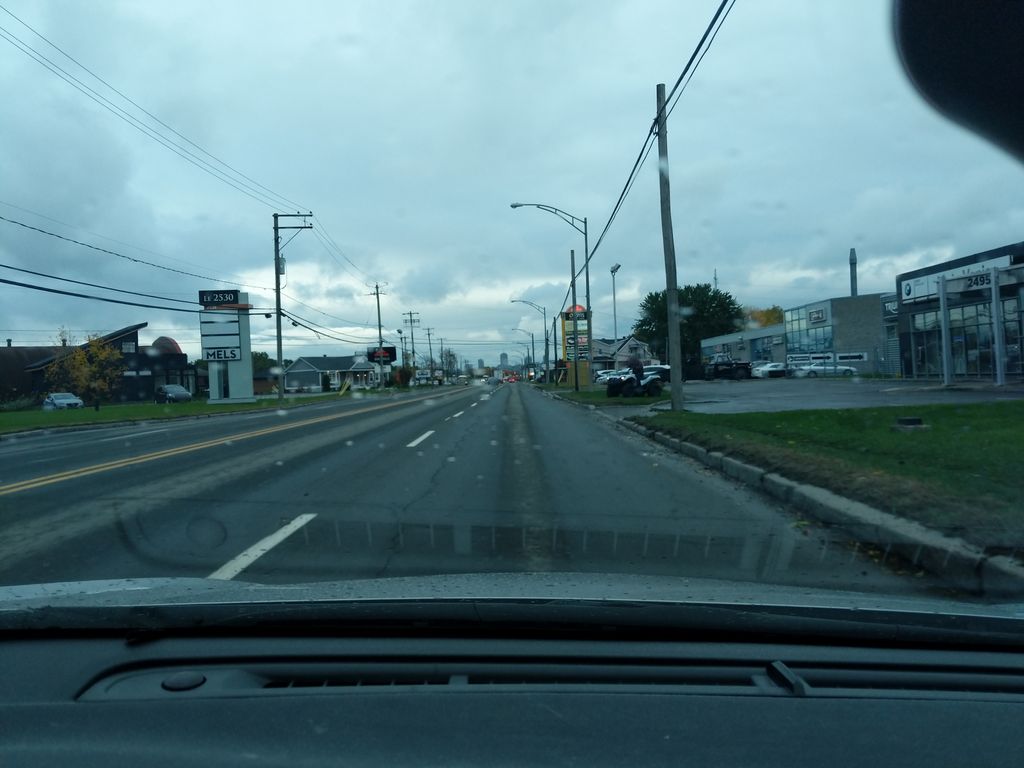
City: quebec_city